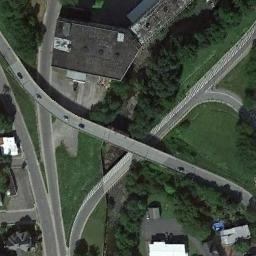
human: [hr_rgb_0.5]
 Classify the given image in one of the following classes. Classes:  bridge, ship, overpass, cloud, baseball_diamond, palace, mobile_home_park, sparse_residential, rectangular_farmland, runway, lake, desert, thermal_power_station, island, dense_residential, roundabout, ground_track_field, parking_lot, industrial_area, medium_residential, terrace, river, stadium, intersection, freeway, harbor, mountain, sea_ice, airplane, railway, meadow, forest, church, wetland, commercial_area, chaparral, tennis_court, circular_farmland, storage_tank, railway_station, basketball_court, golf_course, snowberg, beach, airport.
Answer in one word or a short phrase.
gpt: overpass